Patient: sex M, age 46
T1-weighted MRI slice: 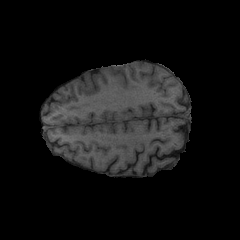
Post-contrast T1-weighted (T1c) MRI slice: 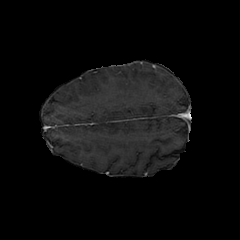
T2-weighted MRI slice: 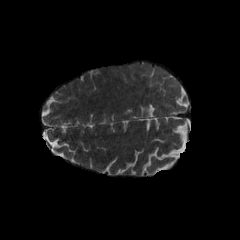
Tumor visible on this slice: no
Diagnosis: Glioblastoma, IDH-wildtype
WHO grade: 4